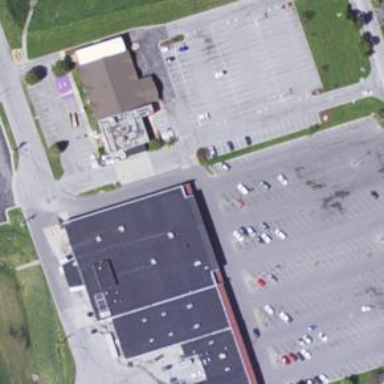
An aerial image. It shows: Variety store located in building.